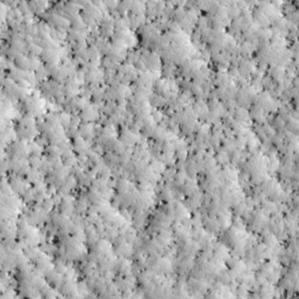
Label: non_frost